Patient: sex M, age 62
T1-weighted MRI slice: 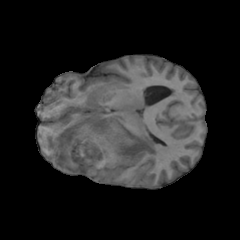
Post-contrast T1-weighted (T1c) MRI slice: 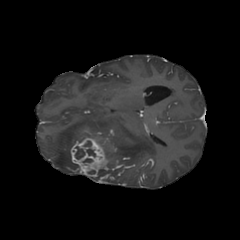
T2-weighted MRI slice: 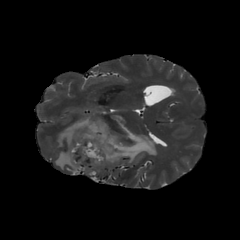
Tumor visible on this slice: yes
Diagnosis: Glioblastoma, IDH-wildtype
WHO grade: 4